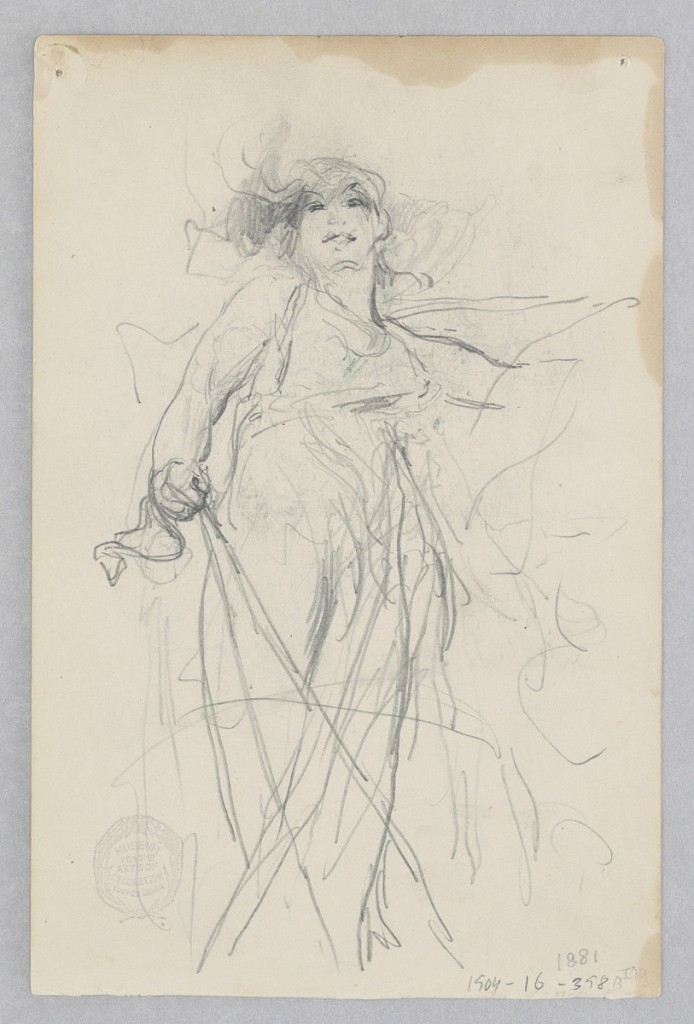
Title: Woman
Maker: Robert Frederick Blum, American, 1857–1903
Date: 1881
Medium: Graphite on wove paper
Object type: Drawing
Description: Sketch of a female figure in a long gown.